Interaction volume radius: 5 \u00c5
Interaction volume height: 10 \u00c5
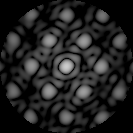
Disorder parameter: 0.2943